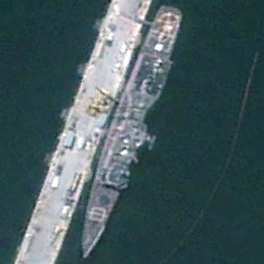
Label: cruiser